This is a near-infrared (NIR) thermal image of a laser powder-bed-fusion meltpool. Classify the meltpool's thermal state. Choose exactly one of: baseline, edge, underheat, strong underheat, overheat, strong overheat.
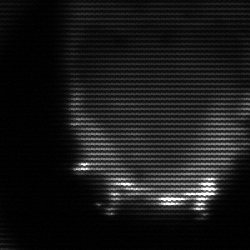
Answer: edge